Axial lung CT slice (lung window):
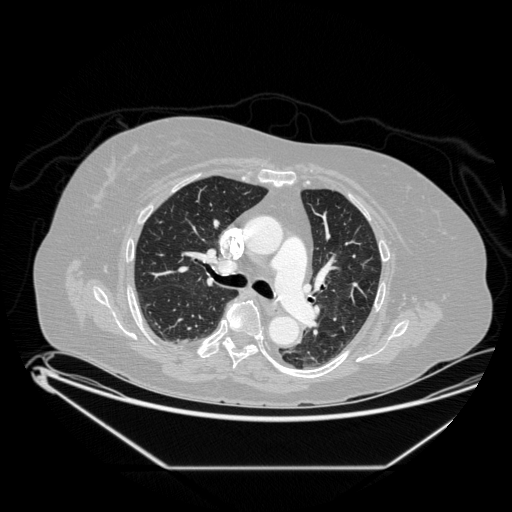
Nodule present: no